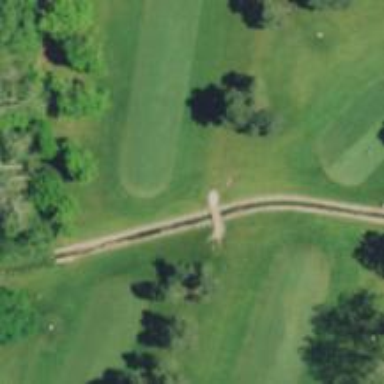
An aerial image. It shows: Service road on bridge for golf carts.